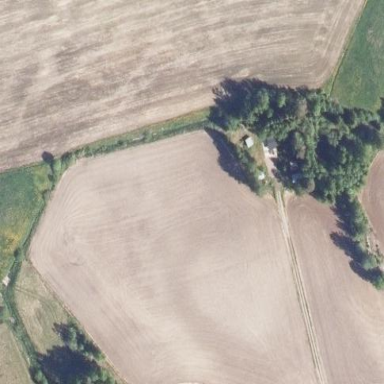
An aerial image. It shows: Farmyard area.